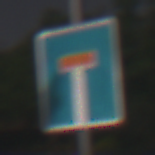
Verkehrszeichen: Sackgasse
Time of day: Night
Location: Outdoor (Nature)
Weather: Clear
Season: NotSpecified
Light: Natural